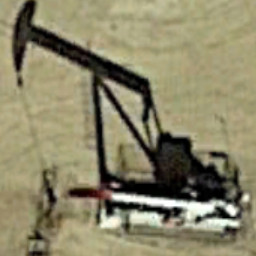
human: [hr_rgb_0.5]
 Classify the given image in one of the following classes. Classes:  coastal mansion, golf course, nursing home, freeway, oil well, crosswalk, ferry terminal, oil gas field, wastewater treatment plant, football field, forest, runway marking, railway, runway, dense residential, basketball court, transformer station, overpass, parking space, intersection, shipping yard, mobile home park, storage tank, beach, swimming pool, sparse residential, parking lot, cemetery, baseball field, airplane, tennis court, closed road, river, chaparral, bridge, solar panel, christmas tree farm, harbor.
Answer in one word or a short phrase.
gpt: oil well